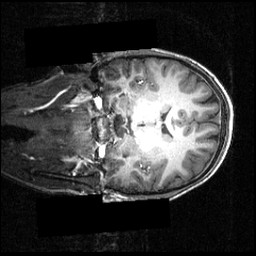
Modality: T1w
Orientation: coronal
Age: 16
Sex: male
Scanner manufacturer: siemens
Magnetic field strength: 3.951 T
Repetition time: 1.5 s
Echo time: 0.00335 s